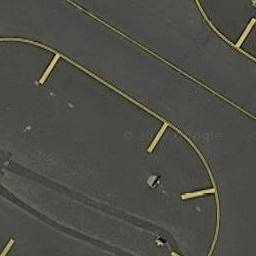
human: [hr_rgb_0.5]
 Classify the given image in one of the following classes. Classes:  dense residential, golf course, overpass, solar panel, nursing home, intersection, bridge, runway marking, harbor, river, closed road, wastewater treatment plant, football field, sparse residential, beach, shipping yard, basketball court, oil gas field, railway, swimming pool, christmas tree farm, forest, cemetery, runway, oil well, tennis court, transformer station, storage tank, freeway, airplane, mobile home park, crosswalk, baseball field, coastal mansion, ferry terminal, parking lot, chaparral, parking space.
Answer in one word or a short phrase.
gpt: runway marking